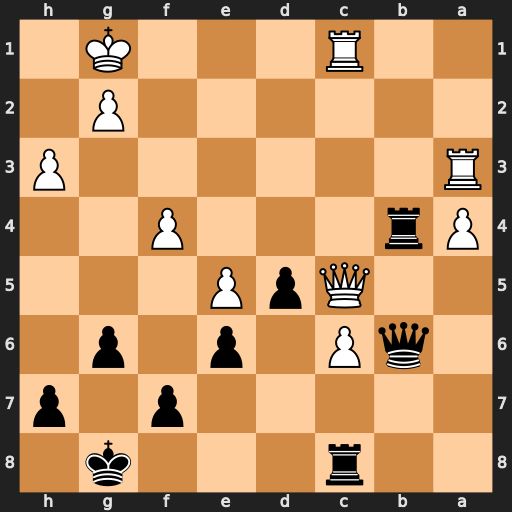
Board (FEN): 2r3k1/5p1p/1qP1p1p1/2QpP3/Pr3P2/R6P/6P1/2R3K1
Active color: b
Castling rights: -
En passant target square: -
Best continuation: Rxc6 Qxb6 Rxc1+